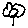
Label: flower